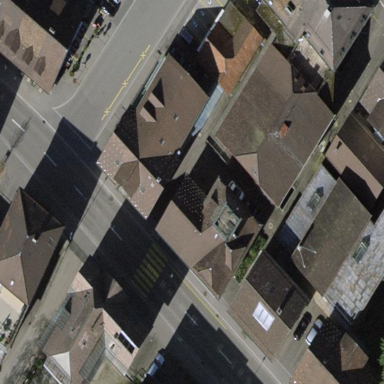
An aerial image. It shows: Building with gabled roof.